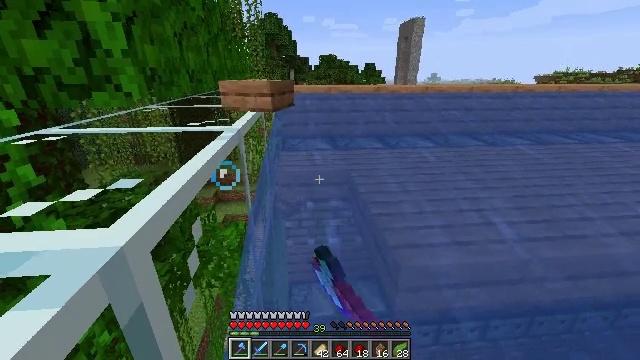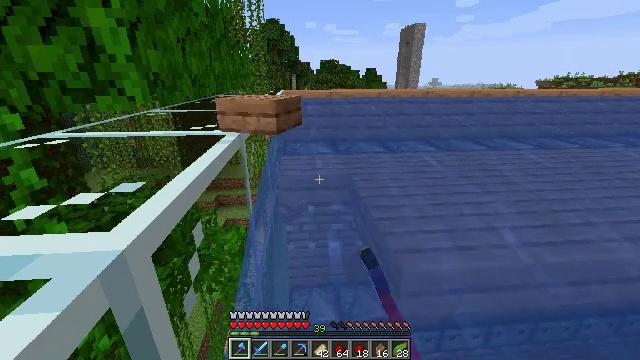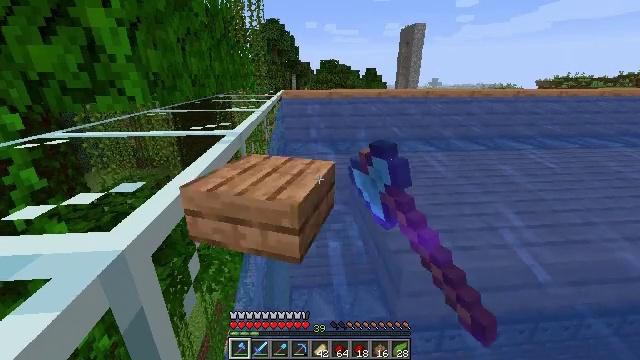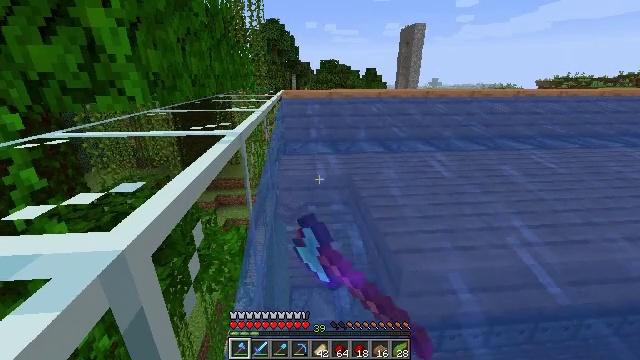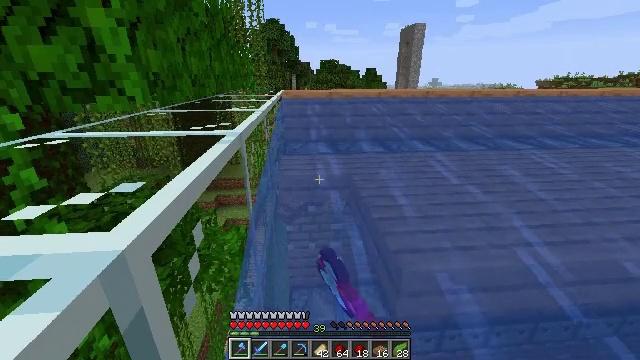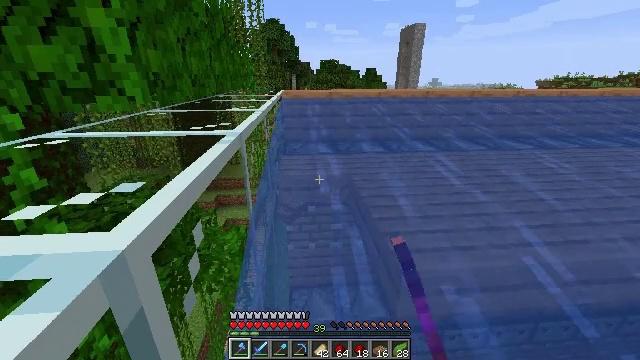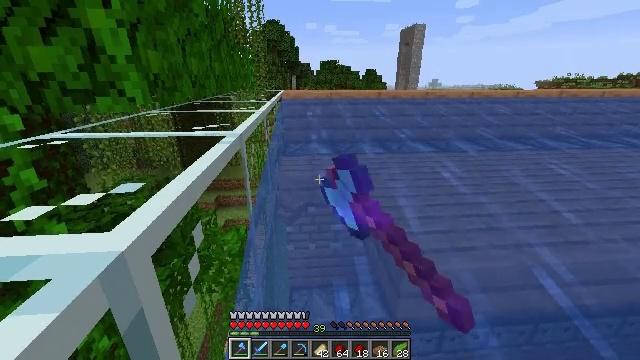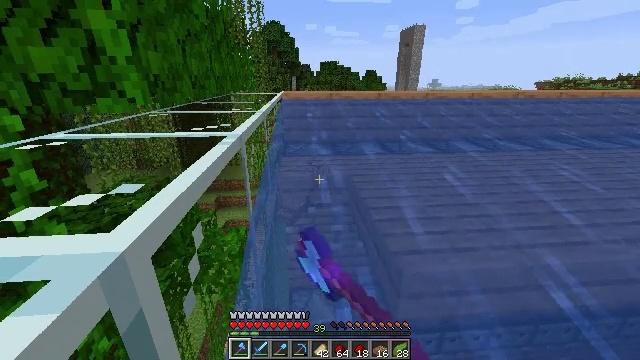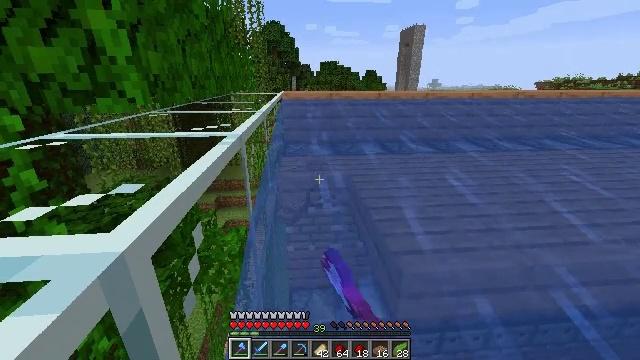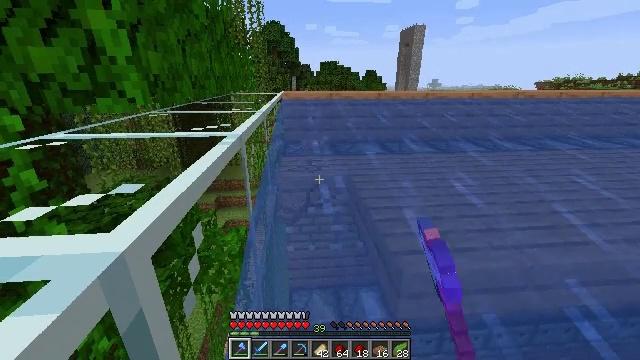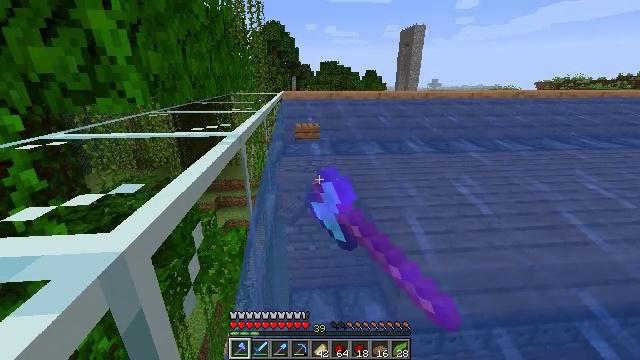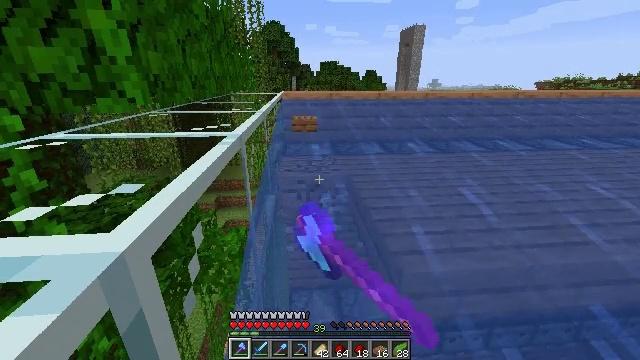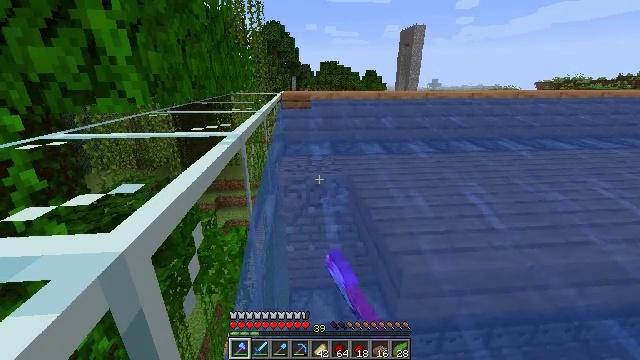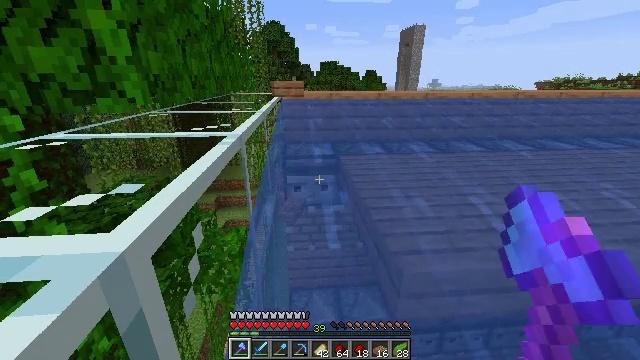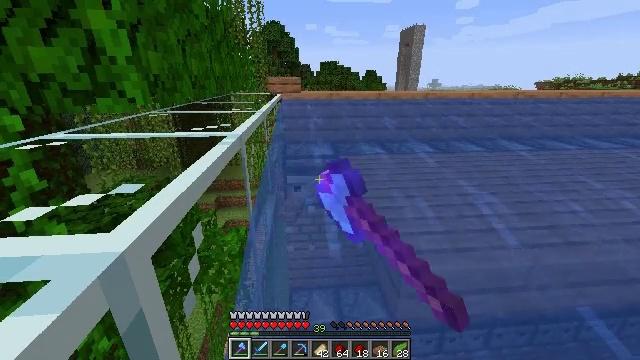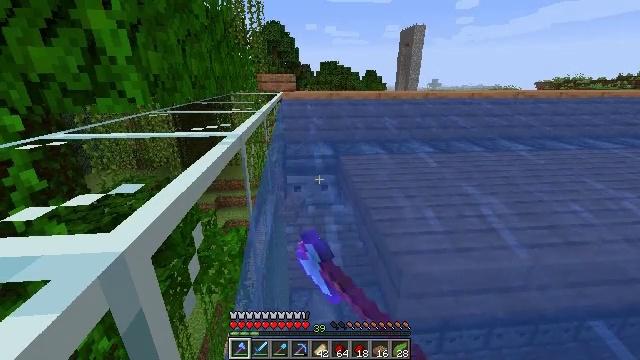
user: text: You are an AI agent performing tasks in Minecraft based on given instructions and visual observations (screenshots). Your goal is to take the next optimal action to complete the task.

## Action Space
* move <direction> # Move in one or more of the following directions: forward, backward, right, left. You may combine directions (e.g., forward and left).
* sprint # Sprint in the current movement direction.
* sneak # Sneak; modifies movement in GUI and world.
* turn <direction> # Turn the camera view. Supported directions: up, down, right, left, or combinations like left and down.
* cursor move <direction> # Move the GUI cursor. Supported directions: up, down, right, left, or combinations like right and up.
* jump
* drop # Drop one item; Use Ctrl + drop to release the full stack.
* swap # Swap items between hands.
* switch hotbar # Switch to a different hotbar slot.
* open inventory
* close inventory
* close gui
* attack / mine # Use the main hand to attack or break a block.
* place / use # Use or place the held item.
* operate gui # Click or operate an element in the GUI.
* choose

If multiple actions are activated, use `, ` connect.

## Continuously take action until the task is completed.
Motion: motion action
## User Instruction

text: Remove the jungle slab block.
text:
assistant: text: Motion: sneak, attack / mine
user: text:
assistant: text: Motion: sneak, attack / mine
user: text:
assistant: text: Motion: sneak, attack / mine
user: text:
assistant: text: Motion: sneak, attack / mine
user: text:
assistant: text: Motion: sneak, attack / mine
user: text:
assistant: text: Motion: sneak, attack / mine
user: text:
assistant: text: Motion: sneak, attack / mine
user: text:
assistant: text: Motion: sneak, attack / mine
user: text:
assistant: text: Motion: sneak, attack / mine
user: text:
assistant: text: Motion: sneak, attack / mine
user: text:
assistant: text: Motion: sneak, attack / mine
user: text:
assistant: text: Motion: sneak, attack / mine
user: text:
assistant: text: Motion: sneak, attack / mine
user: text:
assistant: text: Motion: sneak, attack / mine
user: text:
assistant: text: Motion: sneak, attack / mine
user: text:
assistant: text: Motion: move right, sneak, attack / mine
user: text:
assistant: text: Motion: move right, sneak, attack / mine
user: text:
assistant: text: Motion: move right, sneak, attack / mine
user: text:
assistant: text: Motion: move right, sneak, attack / mine
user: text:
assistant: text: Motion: move right, sneak, turn down, attack / mine
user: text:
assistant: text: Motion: move right, sneak, turn down, attack / mine
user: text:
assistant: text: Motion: move right, sneak, turn down, attack / mine
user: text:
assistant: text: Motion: move right, sneak, turn down, attack / mine
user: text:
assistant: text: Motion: move right, sneak, attack / mine
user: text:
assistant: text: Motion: move right, sneak, attack / mine
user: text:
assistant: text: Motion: sneak, turn down, attack / mine
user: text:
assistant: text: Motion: sneak, turn down, attack / mine
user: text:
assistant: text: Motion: sneak, attack / mine
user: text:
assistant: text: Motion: sneak, attack / mine
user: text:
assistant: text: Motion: sneak, attack / mine